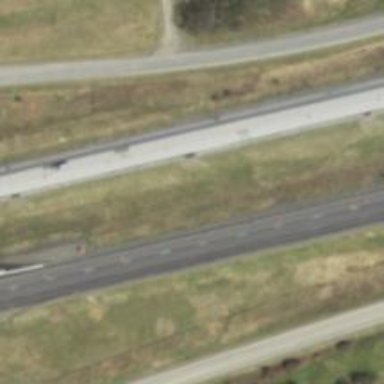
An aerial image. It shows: Asphalt motorway.